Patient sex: F
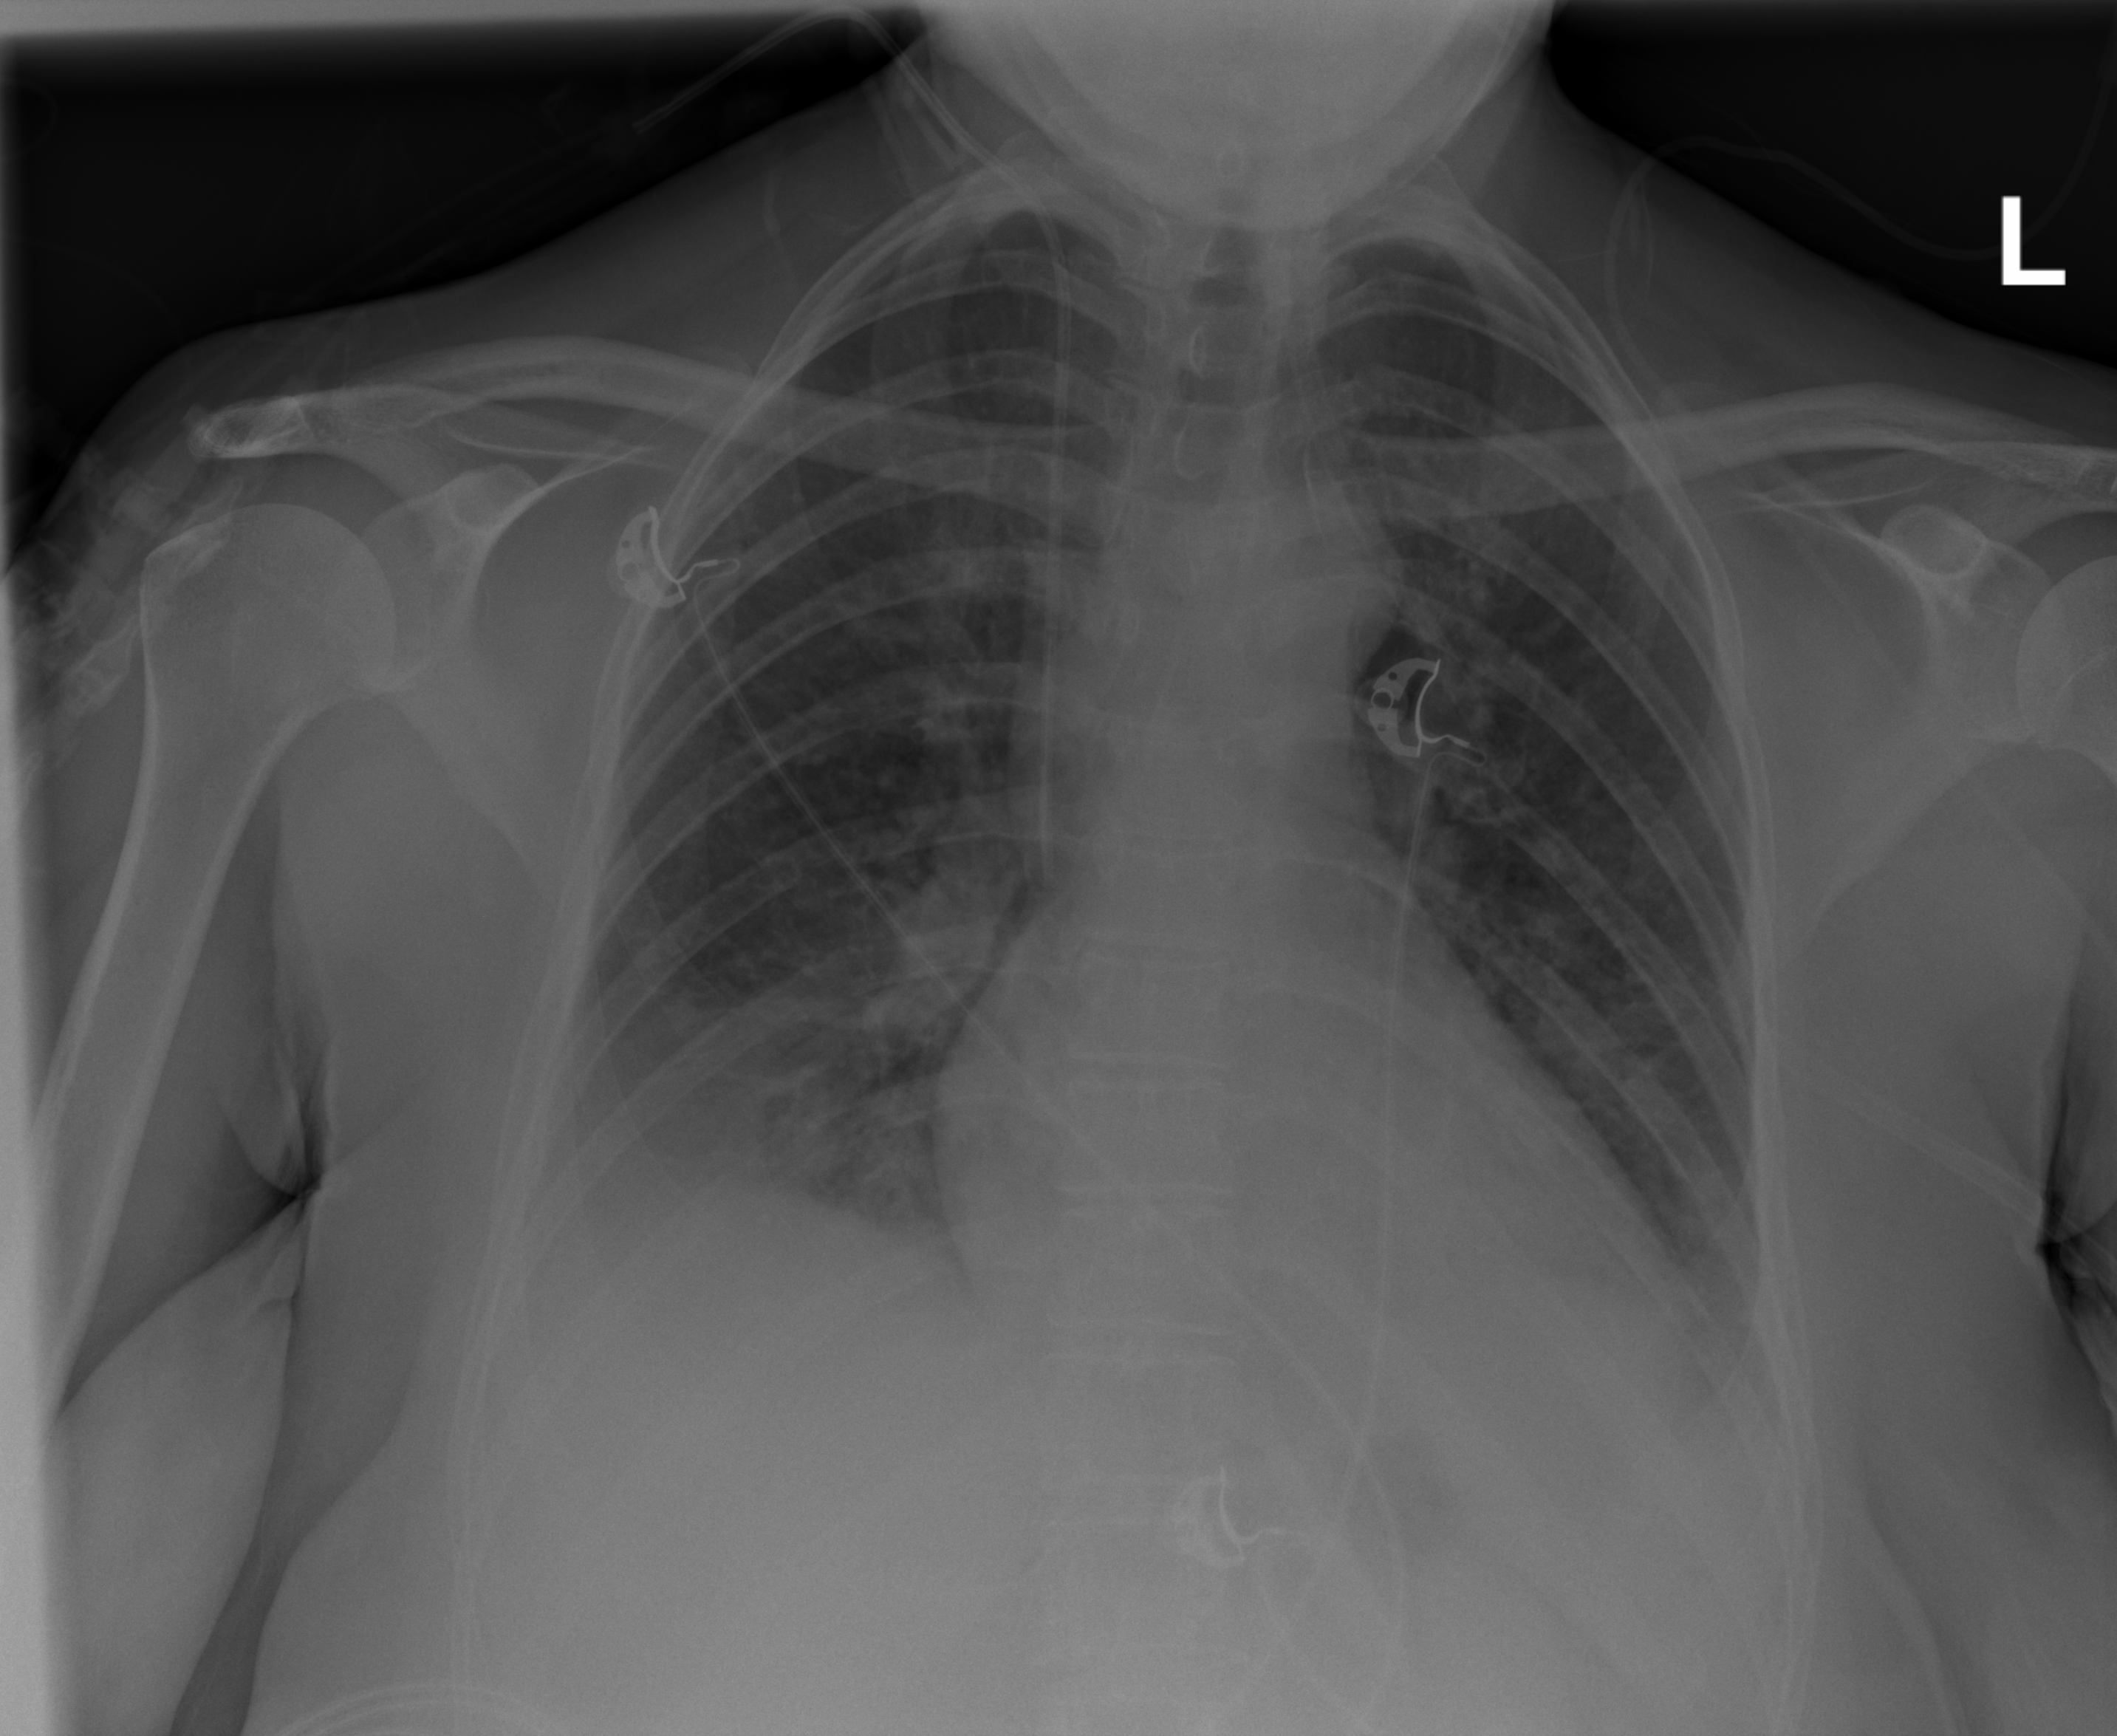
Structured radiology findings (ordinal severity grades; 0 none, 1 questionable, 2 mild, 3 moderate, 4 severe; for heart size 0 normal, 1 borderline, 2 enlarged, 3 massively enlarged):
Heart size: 1
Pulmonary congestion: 0
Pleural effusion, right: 2
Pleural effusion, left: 2
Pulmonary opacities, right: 0
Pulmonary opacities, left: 0
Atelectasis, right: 2
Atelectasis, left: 2